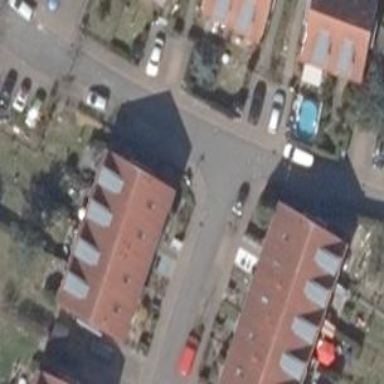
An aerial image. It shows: Living street.